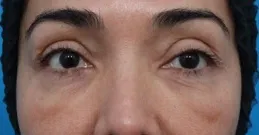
A 49-year-old female with post-hyaluronic acid recurrent eyelid edema was treated with a combination of hyaluronidase injection and fractionated radiofrequency microneedling. (A, C, E) Pretreatment bilateral front facing and oblique views.
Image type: medical_photograph (other_medical_photograph)